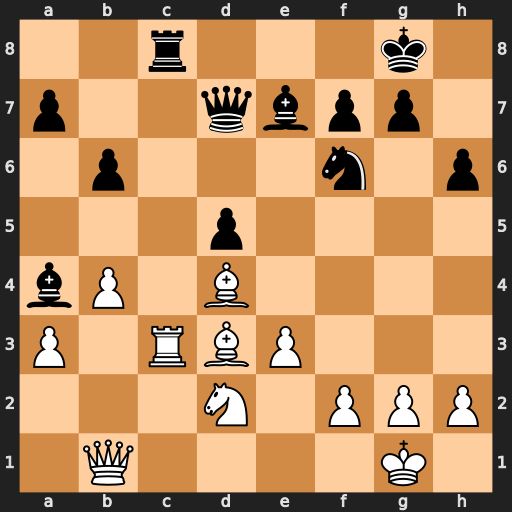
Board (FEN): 2r3k1/p2qbpp1/1p3n1p/3p4/bP1B4/P1RBP3/3N1PPP/1Q4K1
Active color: w
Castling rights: -
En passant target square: -
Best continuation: Bf5 Rxc3 Bxd7